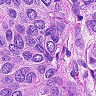
Metastatic tissue present: yes